Interaction volume radius: 10 \u00c5
Interaction volume height: 10 \u00c5
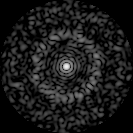
Disorder parameter: 0.8413